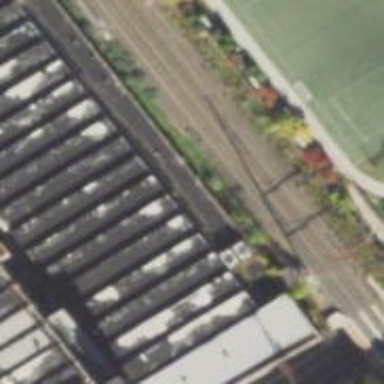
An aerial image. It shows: Abandoned railway siding.